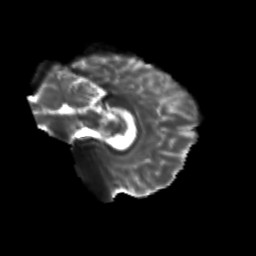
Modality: T2w
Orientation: sagittal
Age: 24
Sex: male
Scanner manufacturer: siemens
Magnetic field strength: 3 T
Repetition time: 3.5 s
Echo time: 0.104 s